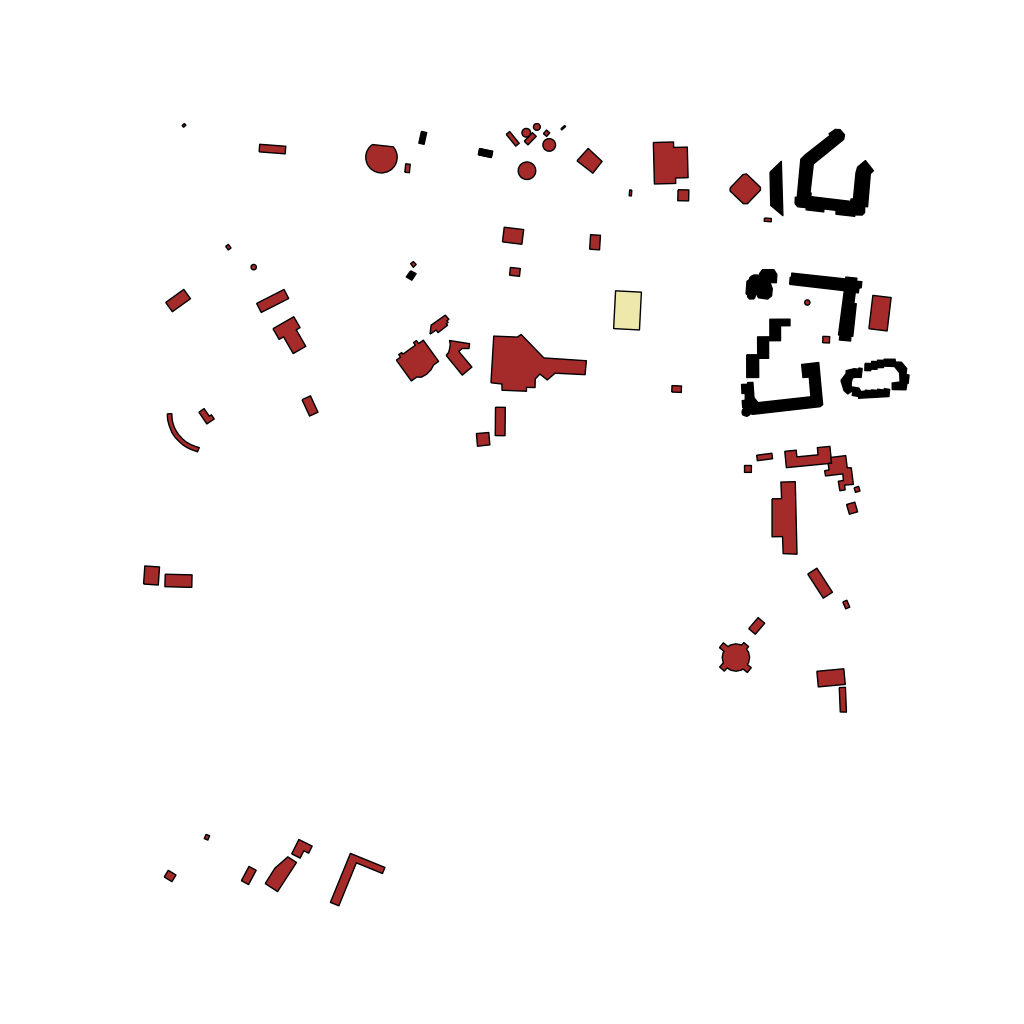
Tags: overhead vector_map, industrial, recreation, residential, modern, high_rise, individual_rise, low_rise, medium_rise, density_1, Building, Facility, Ythsport, 1.0 km²